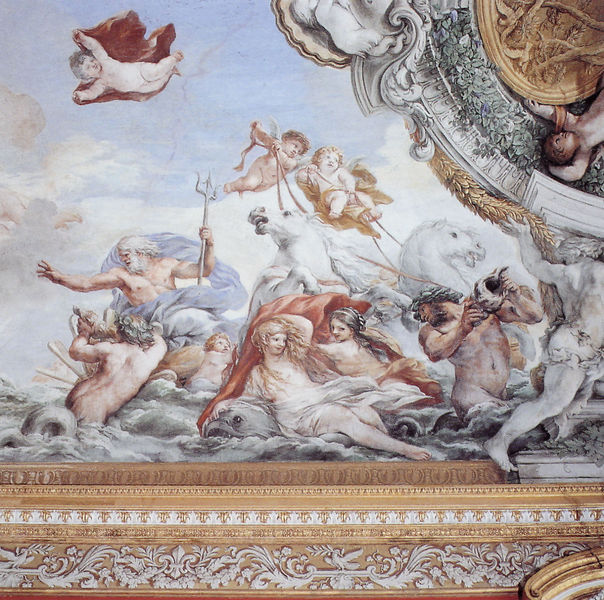
Titel: Galerie, Deckenfresko
Künstler: Pietro da Cortona
Standort: Rom, Palazzo Pamphili (EU - I - Latium)
Schlagwörter: blau, flügel, gemälde, gott, himmel, mann, meer, nackt, umhang, wasser, weiß, wolken, frauen, mädchen, hell, männer, rot, tuch, muster, ornament, barock, kirche, gold, decke, fliegen, pferd, pferde, engel, putte, putto, skulptur, relief, wellen, wild, wandmalerei, stuck, nixen, heiter, kunst, mythologie, orgie, sims, fisch, gesims, nymphen, deckengemälde, fresko, putten, putti, drache, delfine, deckenfresko, delfin, neptun, dreizack, michel angelo, poseidon, zähmen, jona, dreizeack, filigra, aktzeichnungen